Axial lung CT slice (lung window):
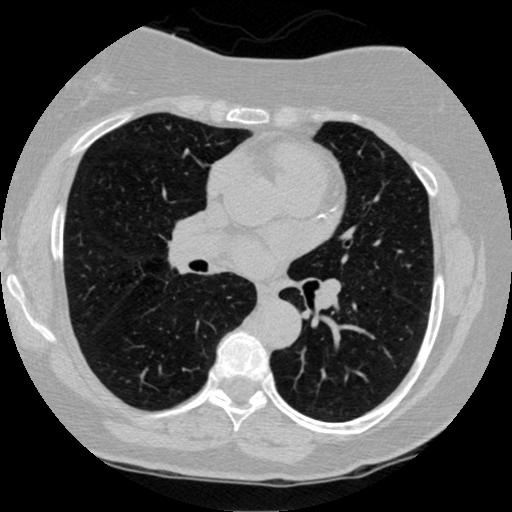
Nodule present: no